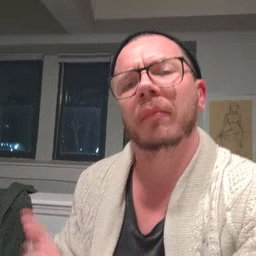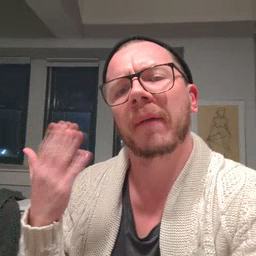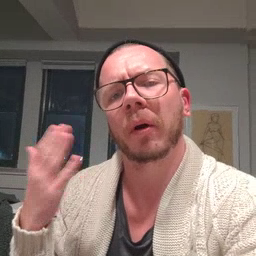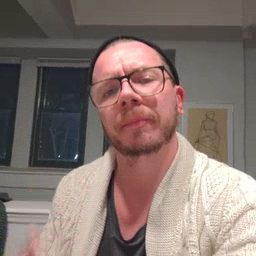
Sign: before